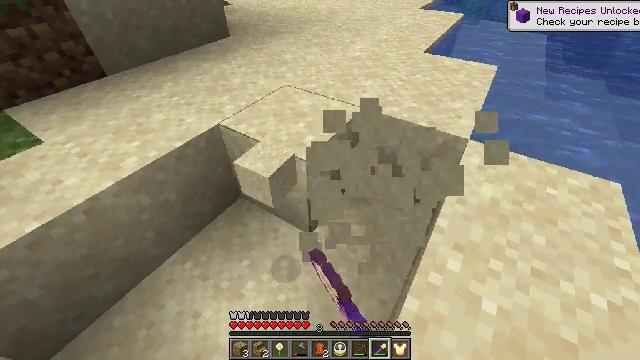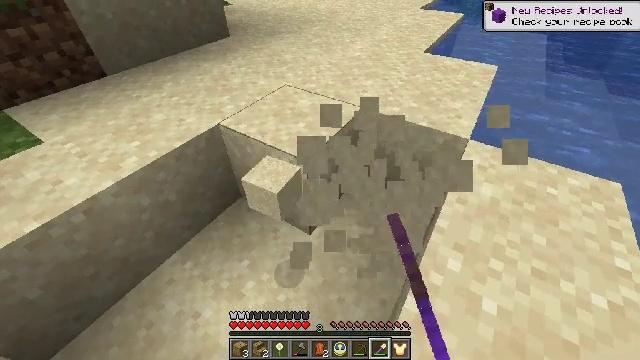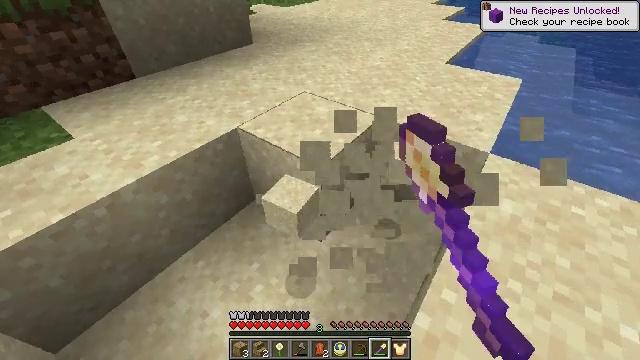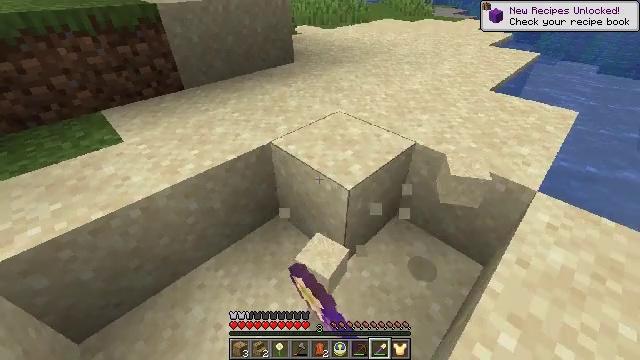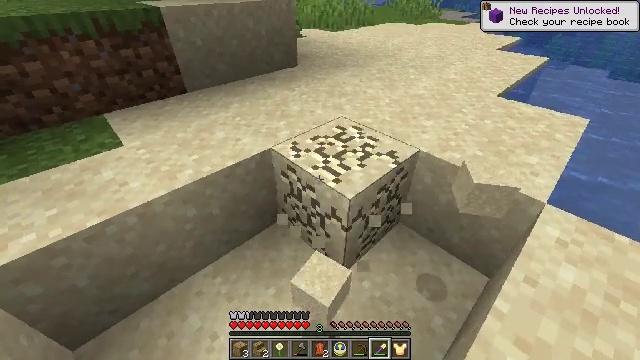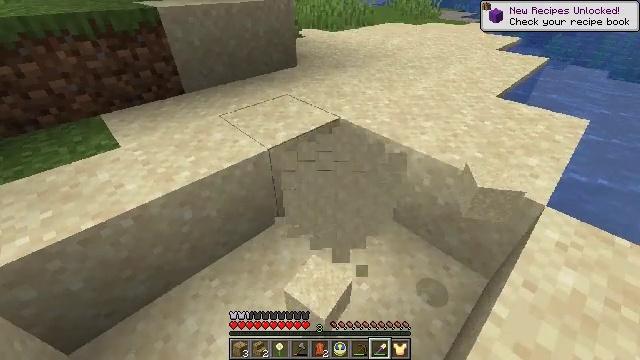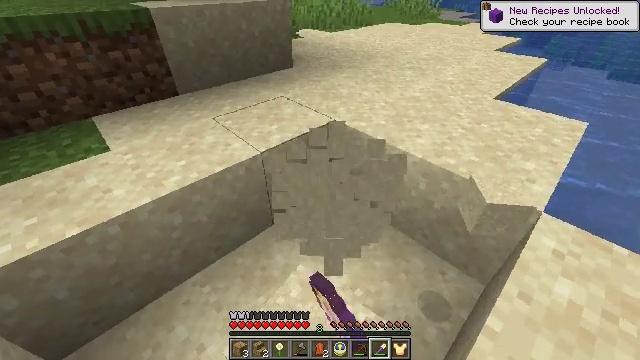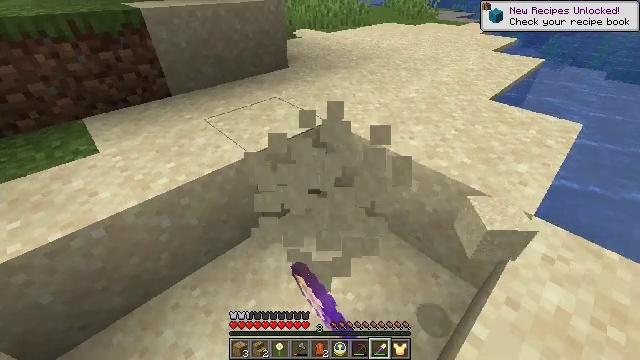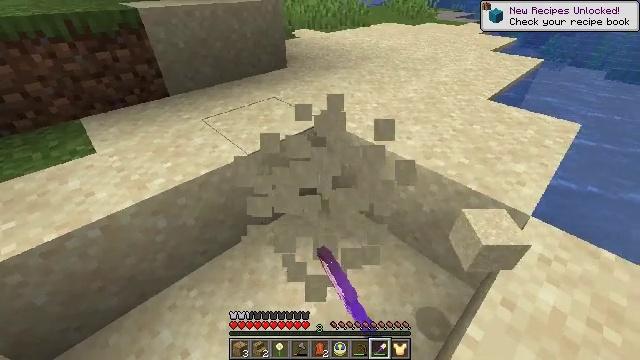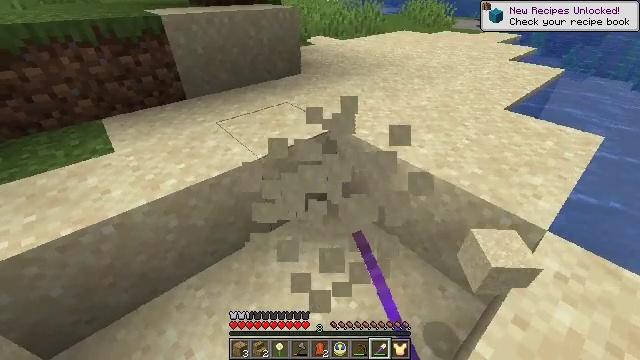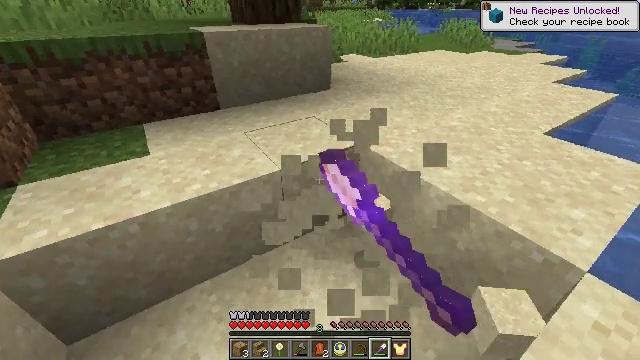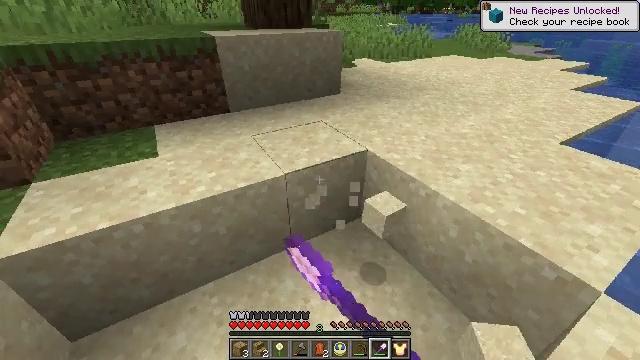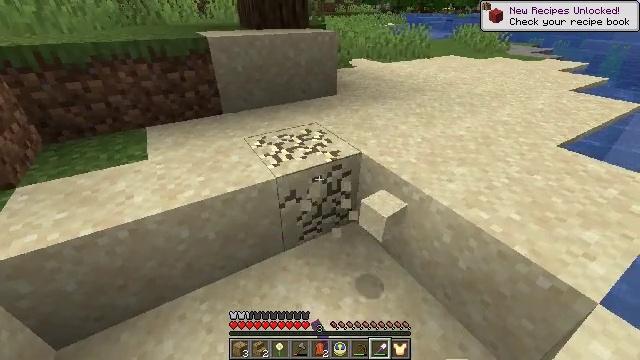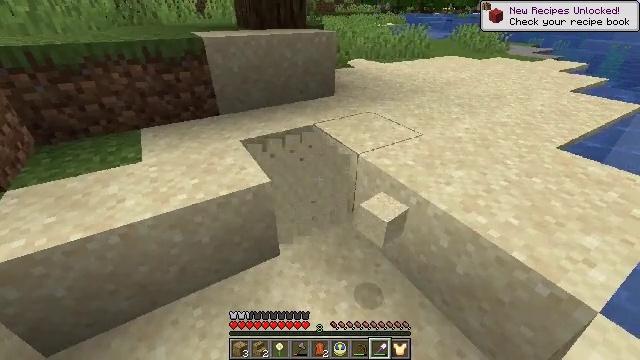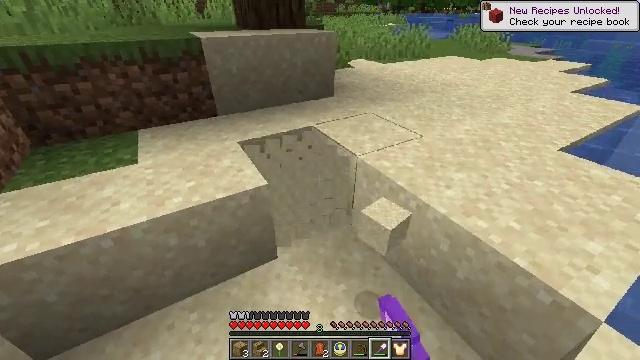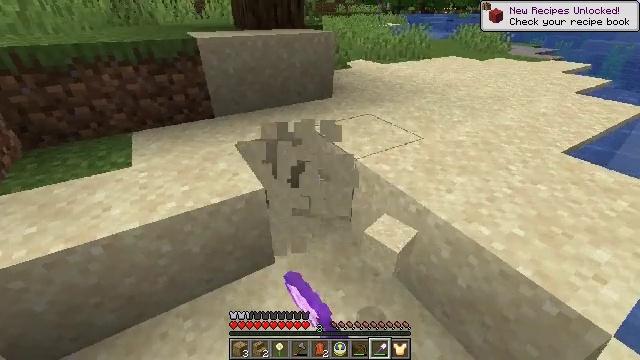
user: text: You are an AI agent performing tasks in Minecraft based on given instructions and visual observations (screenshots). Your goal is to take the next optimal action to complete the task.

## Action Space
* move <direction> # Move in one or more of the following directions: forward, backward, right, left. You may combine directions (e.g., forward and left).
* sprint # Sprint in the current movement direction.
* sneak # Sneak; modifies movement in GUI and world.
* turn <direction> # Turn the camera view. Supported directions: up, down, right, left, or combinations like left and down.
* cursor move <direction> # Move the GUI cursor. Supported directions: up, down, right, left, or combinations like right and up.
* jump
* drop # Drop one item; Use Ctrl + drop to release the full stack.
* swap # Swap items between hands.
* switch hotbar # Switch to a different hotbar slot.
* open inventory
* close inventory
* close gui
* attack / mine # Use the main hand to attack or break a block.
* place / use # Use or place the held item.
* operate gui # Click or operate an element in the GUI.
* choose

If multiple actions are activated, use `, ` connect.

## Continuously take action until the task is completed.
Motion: motion action
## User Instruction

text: Gather sand from the desert.
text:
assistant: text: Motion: sneak, attack / mine
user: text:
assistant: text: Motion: move forward, sneak, turn left and up, attack / mine
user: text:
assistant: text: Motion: move forward, sneak, turn left and up, attack / mine
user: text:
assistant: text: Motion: move forward and move right, sneak, turn left, attack / mine
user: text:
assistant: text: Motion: move forward and move right, sneak, attack / mine
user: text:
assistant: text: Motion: move right, sneak, attack / mine
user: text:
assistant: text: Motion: move right, sneak, attack / mine
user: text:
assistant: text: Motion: sneak, attack / mine
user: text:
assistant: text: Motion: move right, sneak, turn left and up, attack / mine
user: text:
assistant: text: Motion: move forward and move right, sneak, turn left and up, attack / mine
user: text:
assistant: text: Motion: move forward and move right, sneak, turn left, attack / mine
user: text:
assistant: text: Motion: move forward and move right, sneak, attack / mine
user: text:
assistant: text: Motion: move forward, sneak, attack / mine
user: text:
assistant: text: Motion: move forward, sneak, attack / mine
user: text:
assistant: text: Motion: sneak, attack / mine
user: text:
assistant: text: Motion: sneak, turn left, attack / mine
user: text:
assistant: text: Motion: sneak, turn left, attack / mine
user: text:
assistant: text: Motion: sneak, turn left, attack / mine
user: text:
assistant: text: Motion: sneak, attack / mine
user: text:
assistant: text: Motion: sneak, attack / mine
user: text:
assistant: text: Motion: move forward, sneak, attack / mine
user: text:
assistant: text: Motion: move forward, sneak, attack / mine
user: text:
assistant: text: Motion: move forward, sneak, attack / mine
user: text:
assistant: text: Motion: move forward, sneak, attack / mine
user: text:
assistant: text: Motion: move forward, sneak, turn right, attack / mine
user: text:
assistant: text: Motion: move forward, sneak, turn right and up, attack / mine
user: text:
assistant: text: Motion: move forward and move left, turn right, attack / mine
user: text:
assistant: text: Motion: move forward and move left, turn right, attack / mine
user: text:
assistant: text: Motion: move forward and move left, turn right and up, attack / mine
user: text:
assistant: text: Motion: move left, turn right, attack / mine